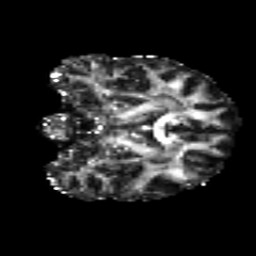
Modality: FA
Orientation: coronal
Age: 25
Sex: male
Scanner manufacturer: siemens
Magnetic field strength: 3 T
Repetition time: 8.8 s
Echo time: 0.085 s